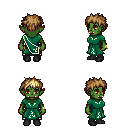
a pixel art fantasy rpg character, female body template, orc, green skin, sash dress, gold greaves, blonde bedhead hairstyle, bracelets, black shoes, four views (front, back, left, right), 2x2 character sprite sheet, small pixel art, hard edges, no anti-aliasing